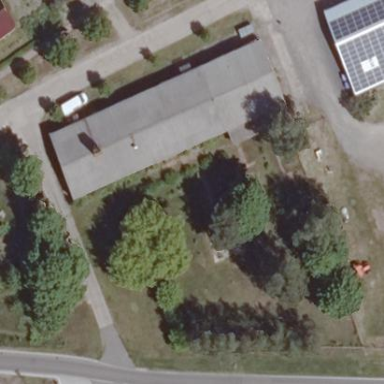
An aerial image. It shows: Farm auxiliary building.